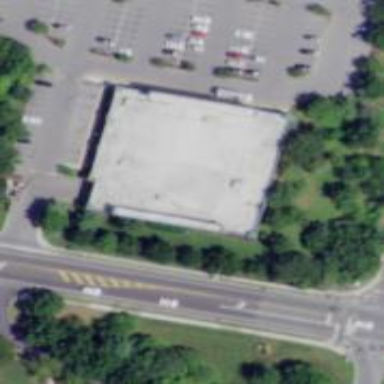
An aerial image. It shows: Retail building.